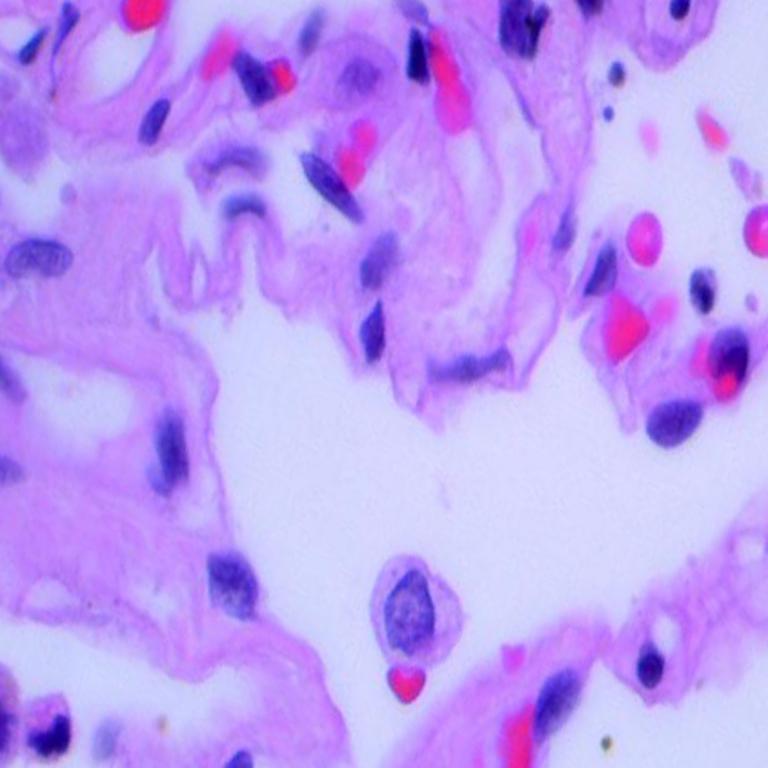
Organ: lung
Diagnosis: benign